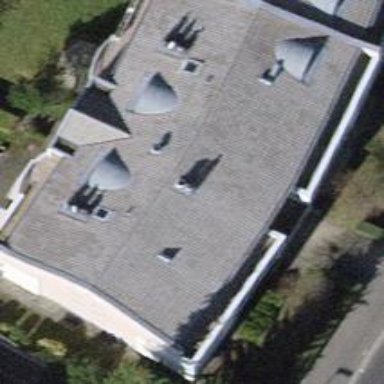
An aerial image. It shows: Apartments building with tiled roof.